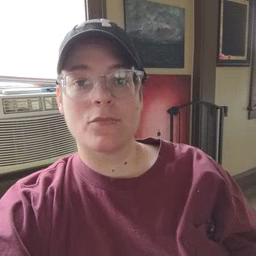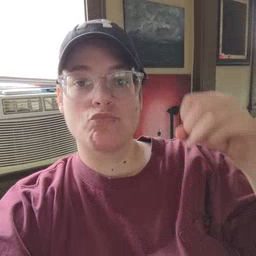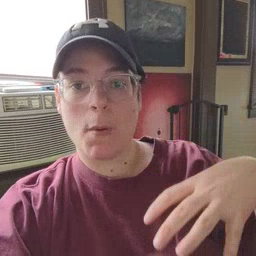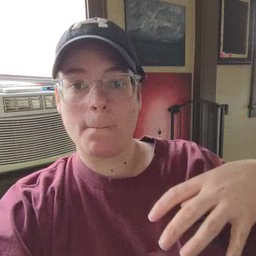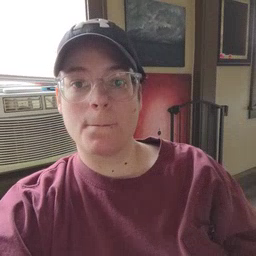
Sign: drop